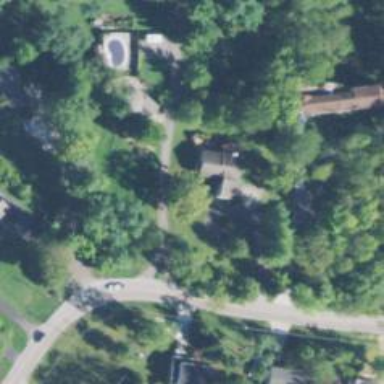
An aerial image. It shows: Shared driveway marked as service road.